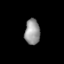
Tissue: lung
Cell type: Epithelial cells
Senescence score: 0.2126
Nuclear area (px): 381
Mean DAPI intensity: 149.472